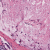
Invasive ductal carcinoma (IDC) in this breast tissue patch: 1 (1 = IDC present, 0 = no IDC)